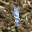
Label: 1